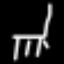
Label: chair